Field crop: maize
Growth stage: 2
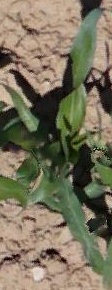
Species: maize